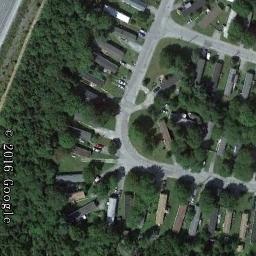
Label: mobile_home_park